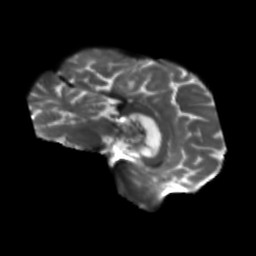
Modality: T2w
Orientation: sagittal
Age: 63
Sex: female
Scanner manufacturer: siemens
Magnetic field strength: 3 T
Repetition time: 5.47 s
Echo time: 0.0854 s